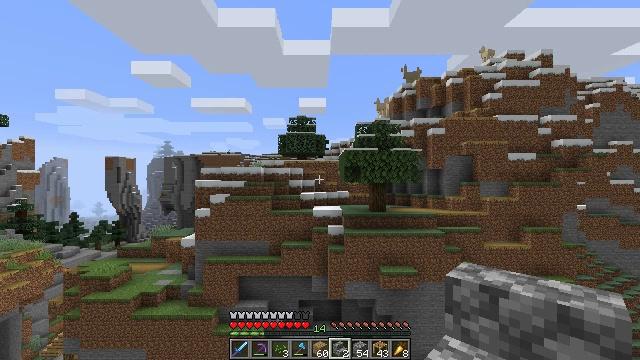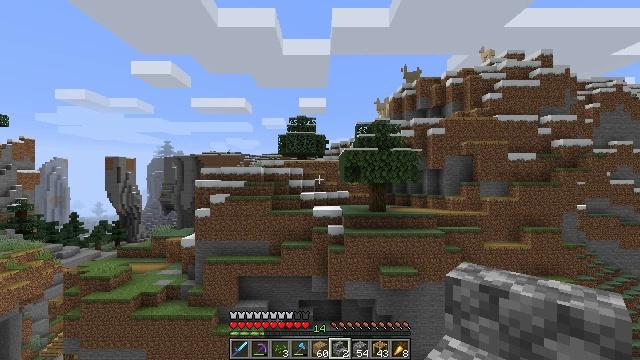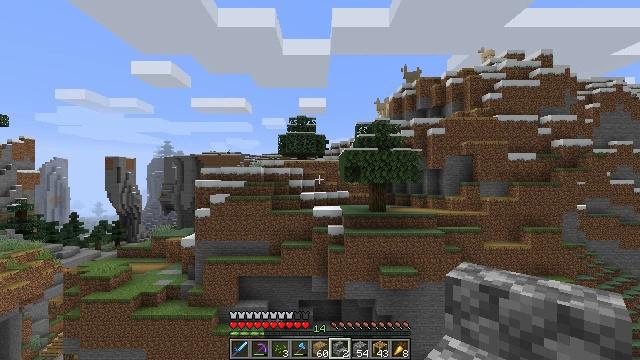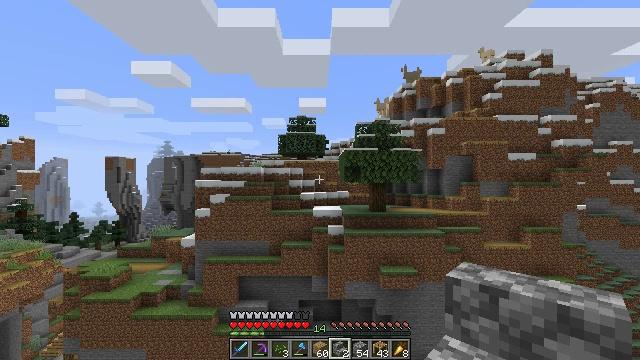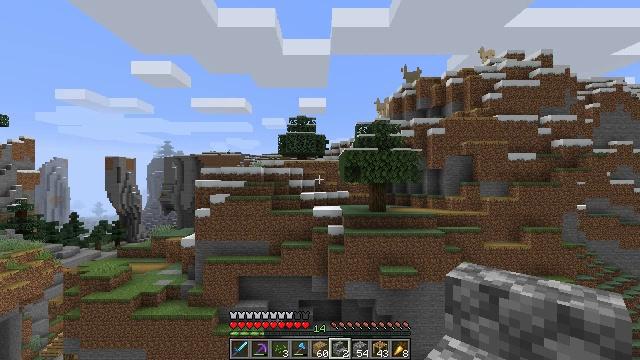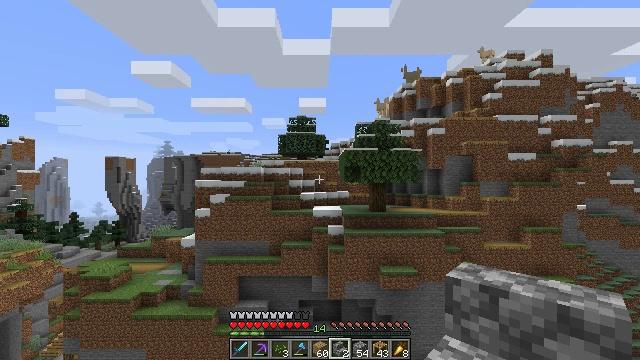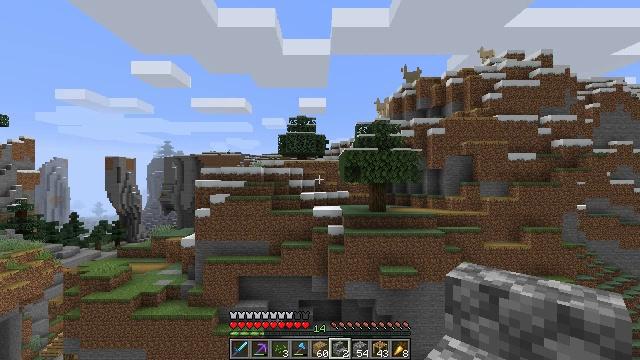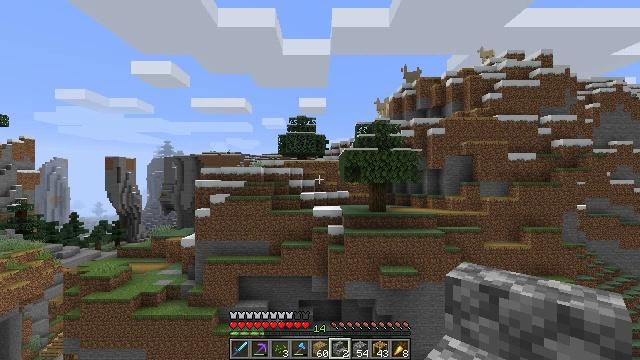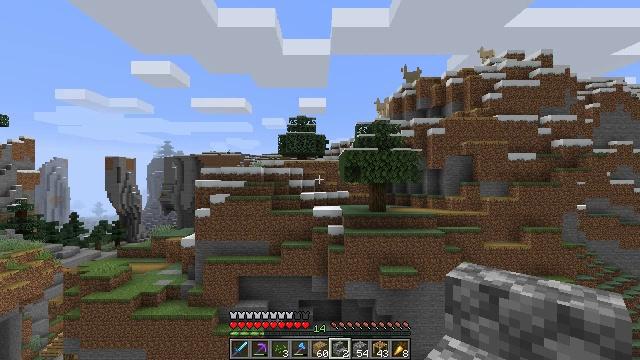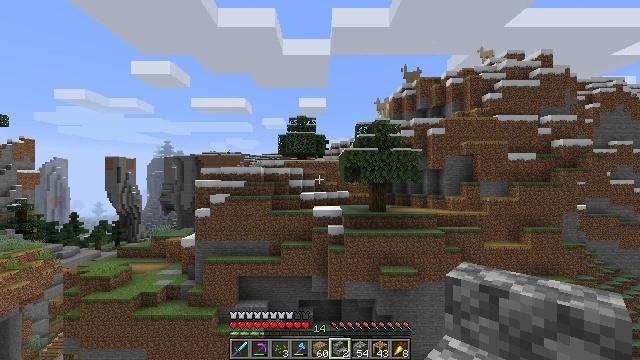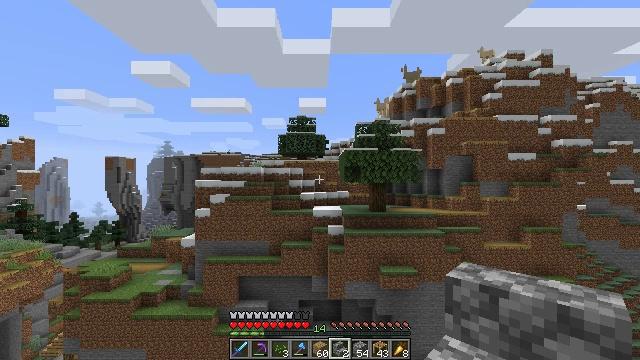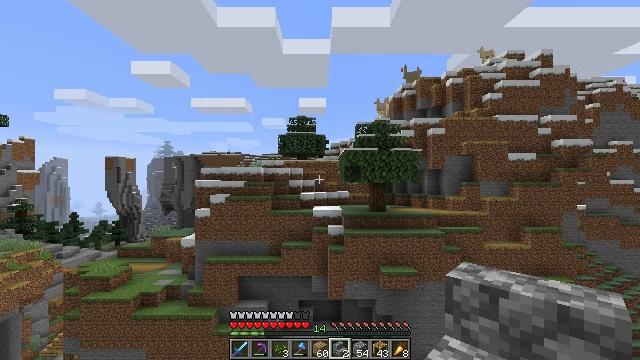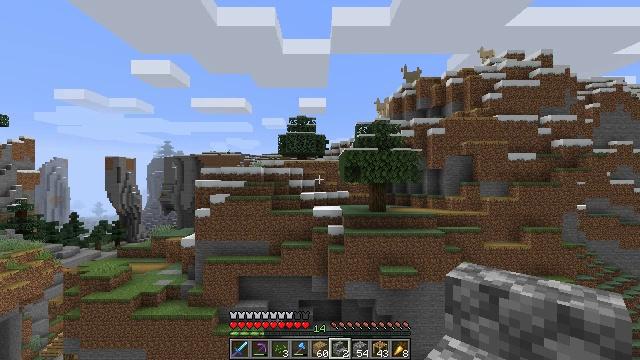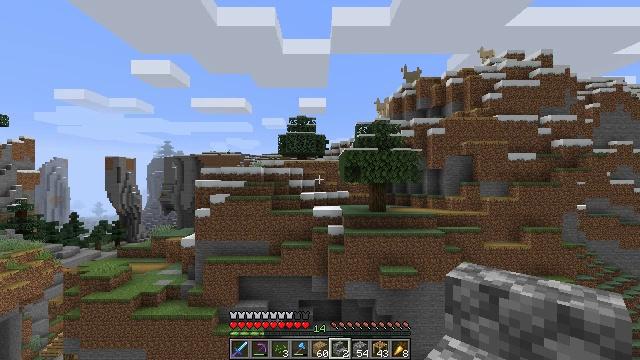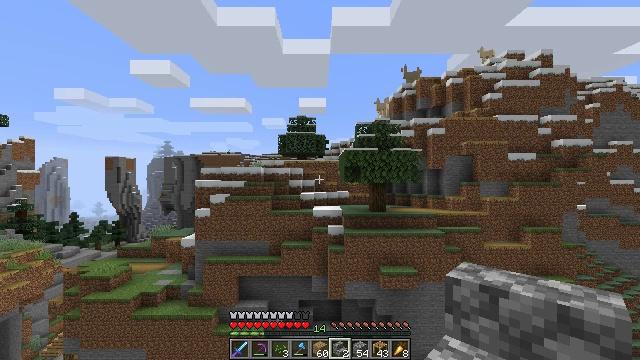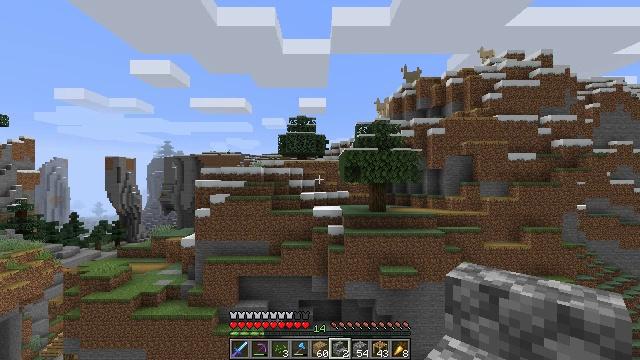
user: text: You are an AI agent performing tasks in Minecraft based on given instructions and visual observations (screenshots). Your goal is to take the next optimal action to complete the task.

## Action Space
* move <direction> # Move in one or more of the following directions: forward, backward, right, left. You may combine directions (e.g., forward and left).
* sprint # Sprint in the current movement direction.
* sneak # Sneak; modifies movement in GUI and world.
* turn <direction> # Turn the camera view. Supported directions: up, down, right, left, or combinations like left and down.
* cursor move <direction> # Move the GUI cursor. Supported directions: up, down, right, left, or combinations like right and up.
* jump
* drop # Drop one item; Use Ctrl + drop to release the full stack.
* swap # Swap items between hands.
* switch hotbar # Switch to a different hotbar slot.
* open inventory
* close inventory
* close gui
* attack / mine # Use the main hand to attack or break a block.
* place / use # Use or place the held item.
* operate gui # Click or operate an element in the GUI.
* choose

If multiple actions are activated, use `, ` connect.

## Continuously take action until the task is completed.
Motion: motion action
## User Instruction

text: Dismantle the scaffolding.
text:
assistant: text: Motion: no_op
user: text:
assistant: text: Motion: no_op
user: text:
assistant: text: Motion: no_op
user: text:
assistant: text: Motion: no_op
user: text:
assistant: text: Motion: no_op
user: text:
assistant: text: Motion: no_op
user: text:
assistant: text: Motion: no_op
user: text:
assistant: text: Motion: no_op
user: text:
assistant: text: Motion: no_op
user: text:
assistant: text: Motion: no_op
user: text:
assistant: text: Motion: no_op
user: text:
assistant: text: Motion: no_op
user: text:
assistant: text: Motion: no_op
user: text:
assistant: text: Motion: no_op
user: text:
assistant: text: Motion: no_op
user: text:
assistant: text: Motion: no_op
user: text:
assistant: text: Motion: no_op
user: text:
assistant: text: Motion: no_op
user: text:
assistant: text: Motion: no_op
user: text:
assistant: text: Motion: no_op
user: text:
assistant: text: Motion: no_op
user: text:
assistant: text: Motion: no_op
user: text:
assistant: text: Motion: no_op
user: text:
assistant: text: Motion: no_op
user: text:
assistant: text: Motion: no_op
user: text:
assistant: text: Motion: no_op
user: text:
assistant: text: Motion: no_op
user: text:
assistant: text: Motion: no_op
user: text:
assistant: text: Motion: no_op
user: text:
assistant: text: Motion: no_op